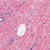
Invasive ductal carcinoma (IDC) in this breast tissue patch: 0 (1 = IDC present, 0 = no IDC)